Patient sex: M
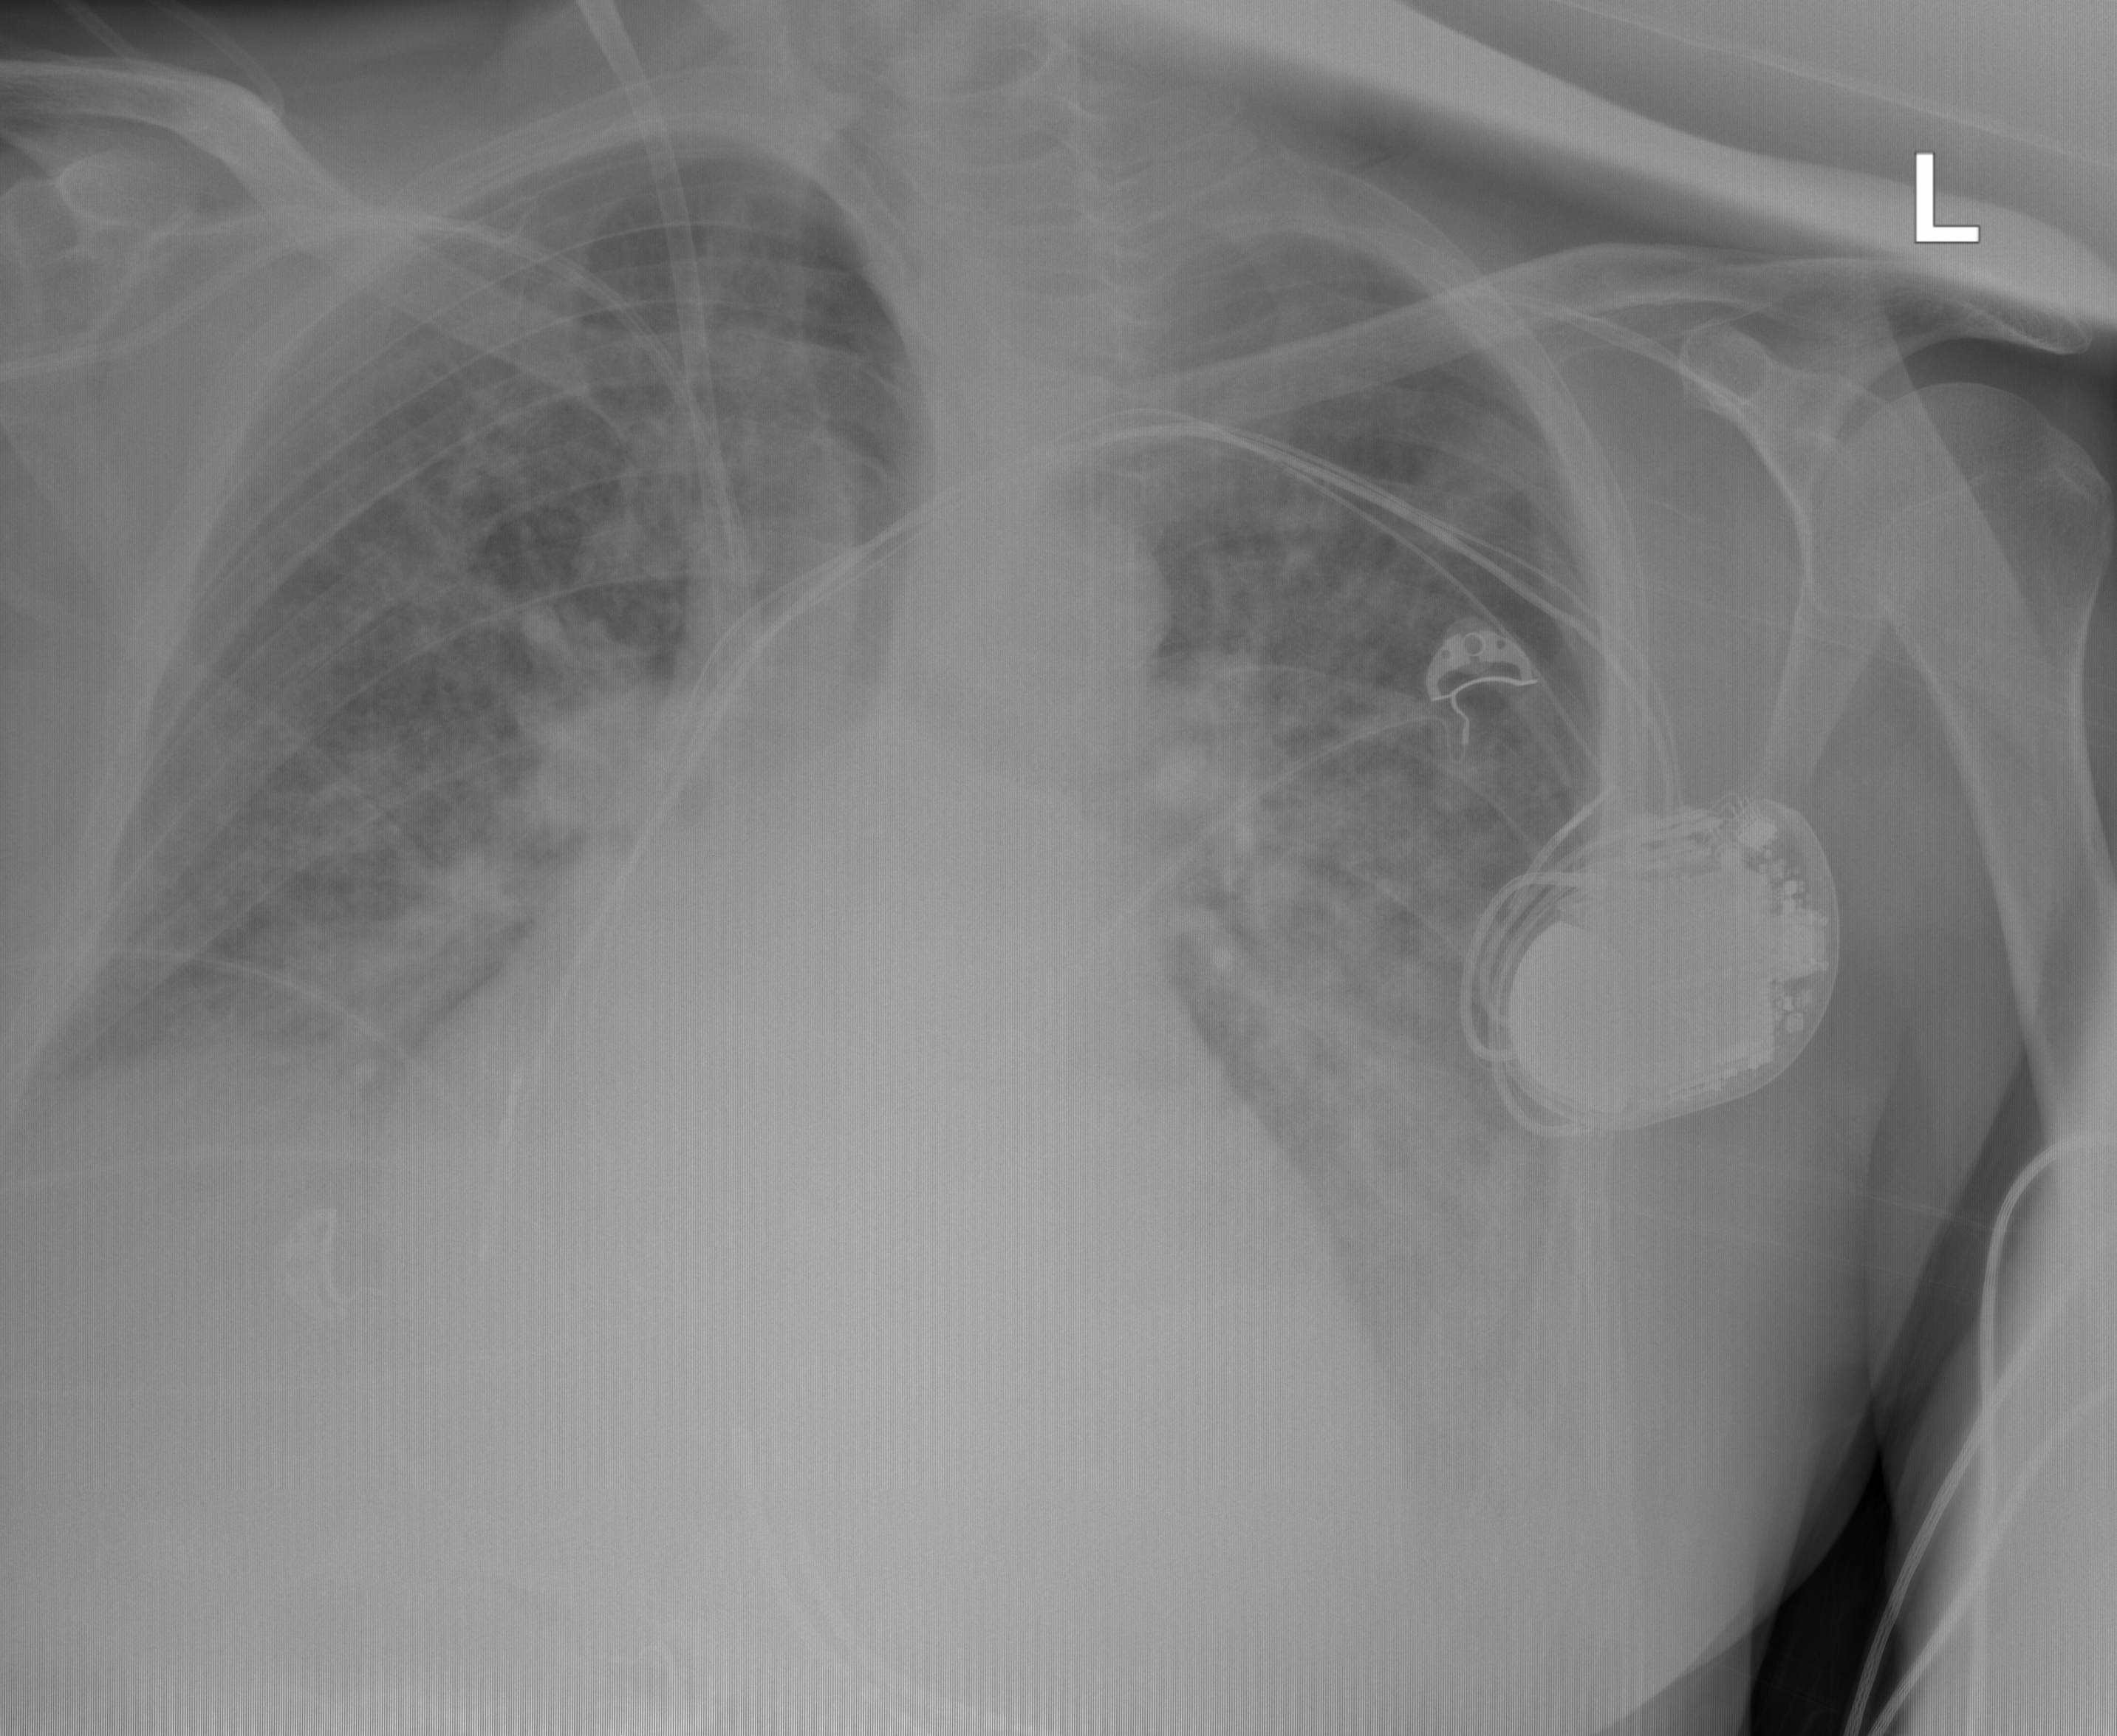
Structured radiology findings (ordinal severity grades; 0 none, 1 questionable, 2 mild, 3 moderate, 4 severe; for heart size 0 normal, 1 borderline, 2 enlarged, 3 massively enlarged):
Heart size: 3
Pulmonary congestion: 3
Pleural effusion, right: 2
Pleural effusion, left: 3
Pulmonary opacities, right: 2
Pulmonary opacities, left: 2
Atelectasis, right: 2
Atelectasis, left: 2